Interaction volume radius: 10 \u00c5
Interaction volume height: 40 \u00c5
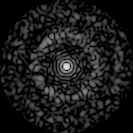
Disorder parameter: 0.8315